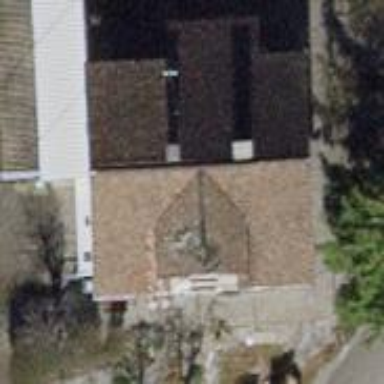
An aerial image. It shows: Building with tiled roof.